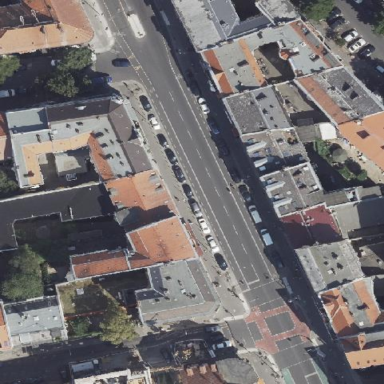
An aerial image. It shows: Street-side parking area with paving stones.